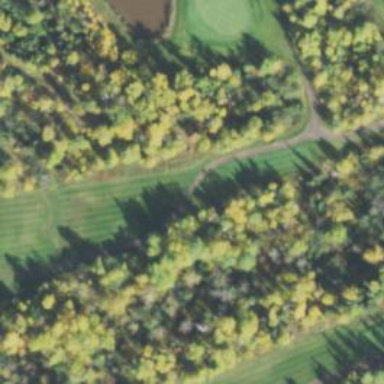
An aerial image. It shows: Pathway for golfing.